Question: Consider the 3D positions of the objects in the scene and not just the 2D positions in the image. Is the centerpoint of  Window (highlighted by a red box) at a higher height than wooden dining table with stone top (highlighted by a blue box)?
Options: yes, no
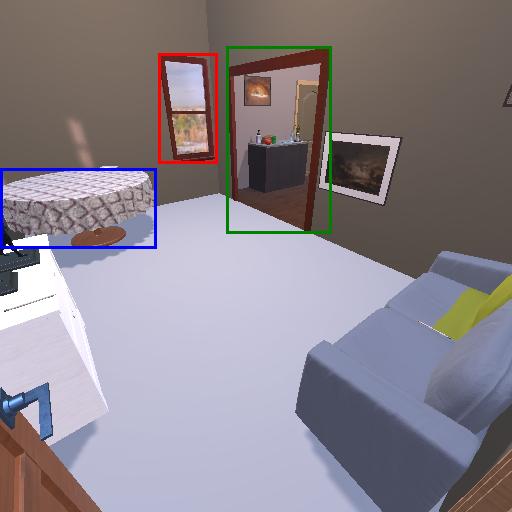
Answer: yes